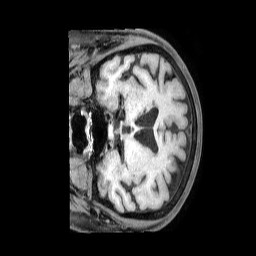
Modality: T1w
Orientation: coronal
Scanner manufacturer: philips
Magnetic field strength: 1.5 T
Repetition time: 0.6 s
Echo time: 0.02898 s